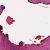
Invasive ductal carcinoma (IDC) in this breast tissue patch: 0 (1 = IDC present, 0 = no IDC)